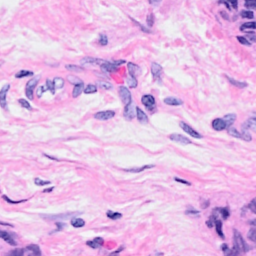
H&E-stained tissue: Breast